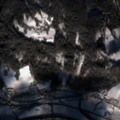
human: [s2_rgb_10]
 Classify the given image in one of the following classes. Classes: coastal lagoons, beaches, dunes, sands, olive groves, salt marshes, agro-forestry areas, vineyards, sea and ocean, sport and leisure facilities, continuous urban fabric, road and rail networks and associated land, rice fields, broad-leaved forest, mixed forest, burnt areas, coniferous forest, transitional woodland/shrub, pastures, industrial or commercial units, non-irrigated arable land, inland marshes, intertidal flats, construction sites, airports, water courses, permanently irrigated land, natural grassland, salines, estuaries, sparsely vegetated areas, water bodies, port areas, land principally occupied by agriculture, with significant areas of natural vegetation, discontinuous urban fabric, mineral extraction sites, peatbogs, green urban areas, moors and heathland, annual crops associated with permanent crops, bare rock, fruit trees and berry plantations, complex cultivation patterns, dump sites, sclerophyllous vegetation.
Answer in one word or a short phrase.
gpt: discontinuous urban fabric, road and rail networks and associated land, pastures, land principally occupied by agriculture, with significant areas of natural vegetation, coniferous forest